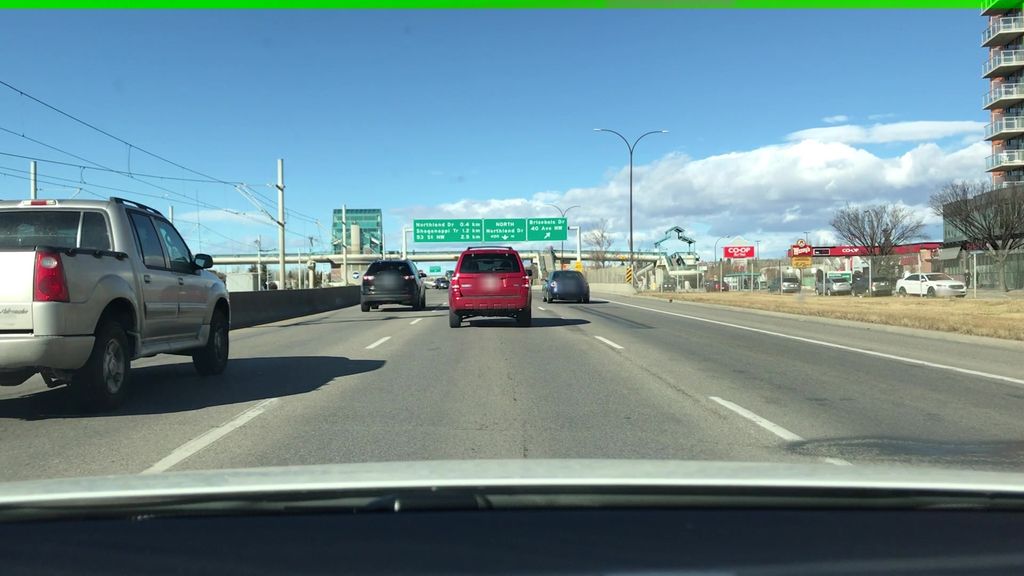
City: calgary